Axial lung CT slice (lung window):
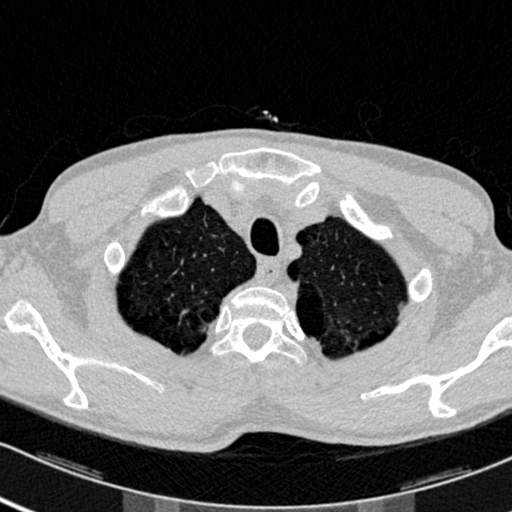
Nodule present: no